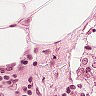
Metastatic tissue present: no